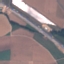
Land use / land cover class: Highway